Question: How do I figure out the new angle and rotation vectors for the most visible side of the cube?
Why: The user can rotate cube, but when finished I'd like the cube to snap to a side facing the user.
What: I'm currently using CoreAnimation in iOS to do the rotation with CATransform3D. I have the current angle and the rotation vectors so I can do this:
'''
CATransform3DMakeRotation(angle, rotationVector[0], rotationVector[1], rotationVector[2]);
'''
Additional Info: I'm currently using <URL> code to generate movement and calculate angle and rotation vector.

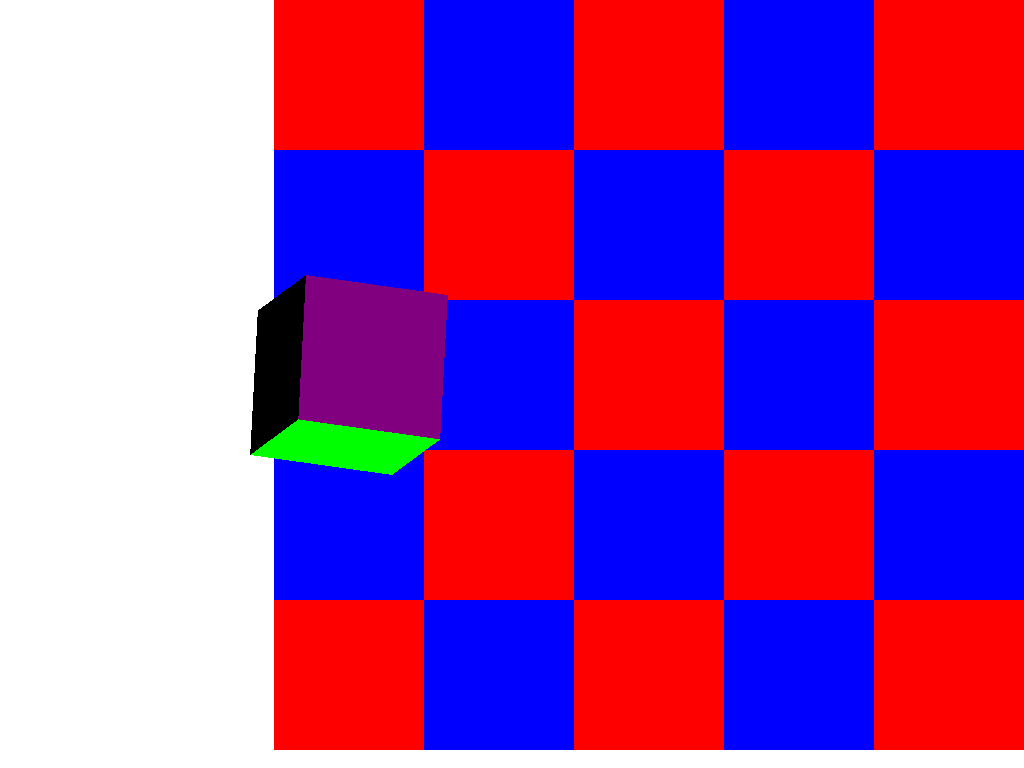
Answer: Your camera's 'lookAt' vector - probably {0, 0, 1} - determines what side is closer to user.
You need to create normal for every side of the cube. Then rotate them in same way as cube. After that, calculate the angle between every normal vector and the camera 'lookAt' vector using a dot product. Whichever normal has the largest dot product is the side closest to the camera.